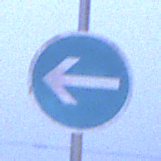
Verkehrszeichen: VorgeschriebeneFahrtrichtungHierLinks
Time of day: SunriseSunset
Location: Outdoor (Urban)
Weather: Overcast
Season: NotSpecified
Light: Natural